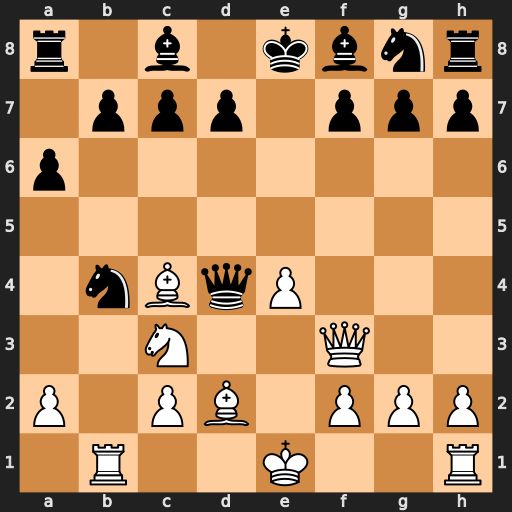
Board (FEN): r1b1kbnr/1ppp1ppp/p7/8/1nBqP3/2N2Q2/P1PB1PPP/1R2K2R
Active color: w
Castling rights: Kkq
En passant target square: -
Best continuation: Qxf7+ Kd8 Qxf8#